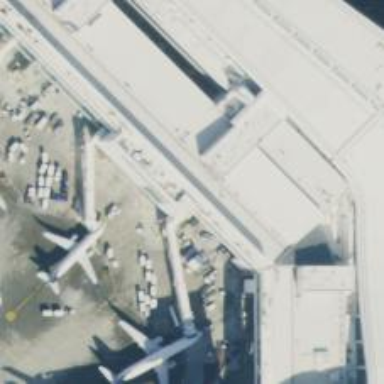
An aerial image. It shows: Airport gate.